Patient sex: M
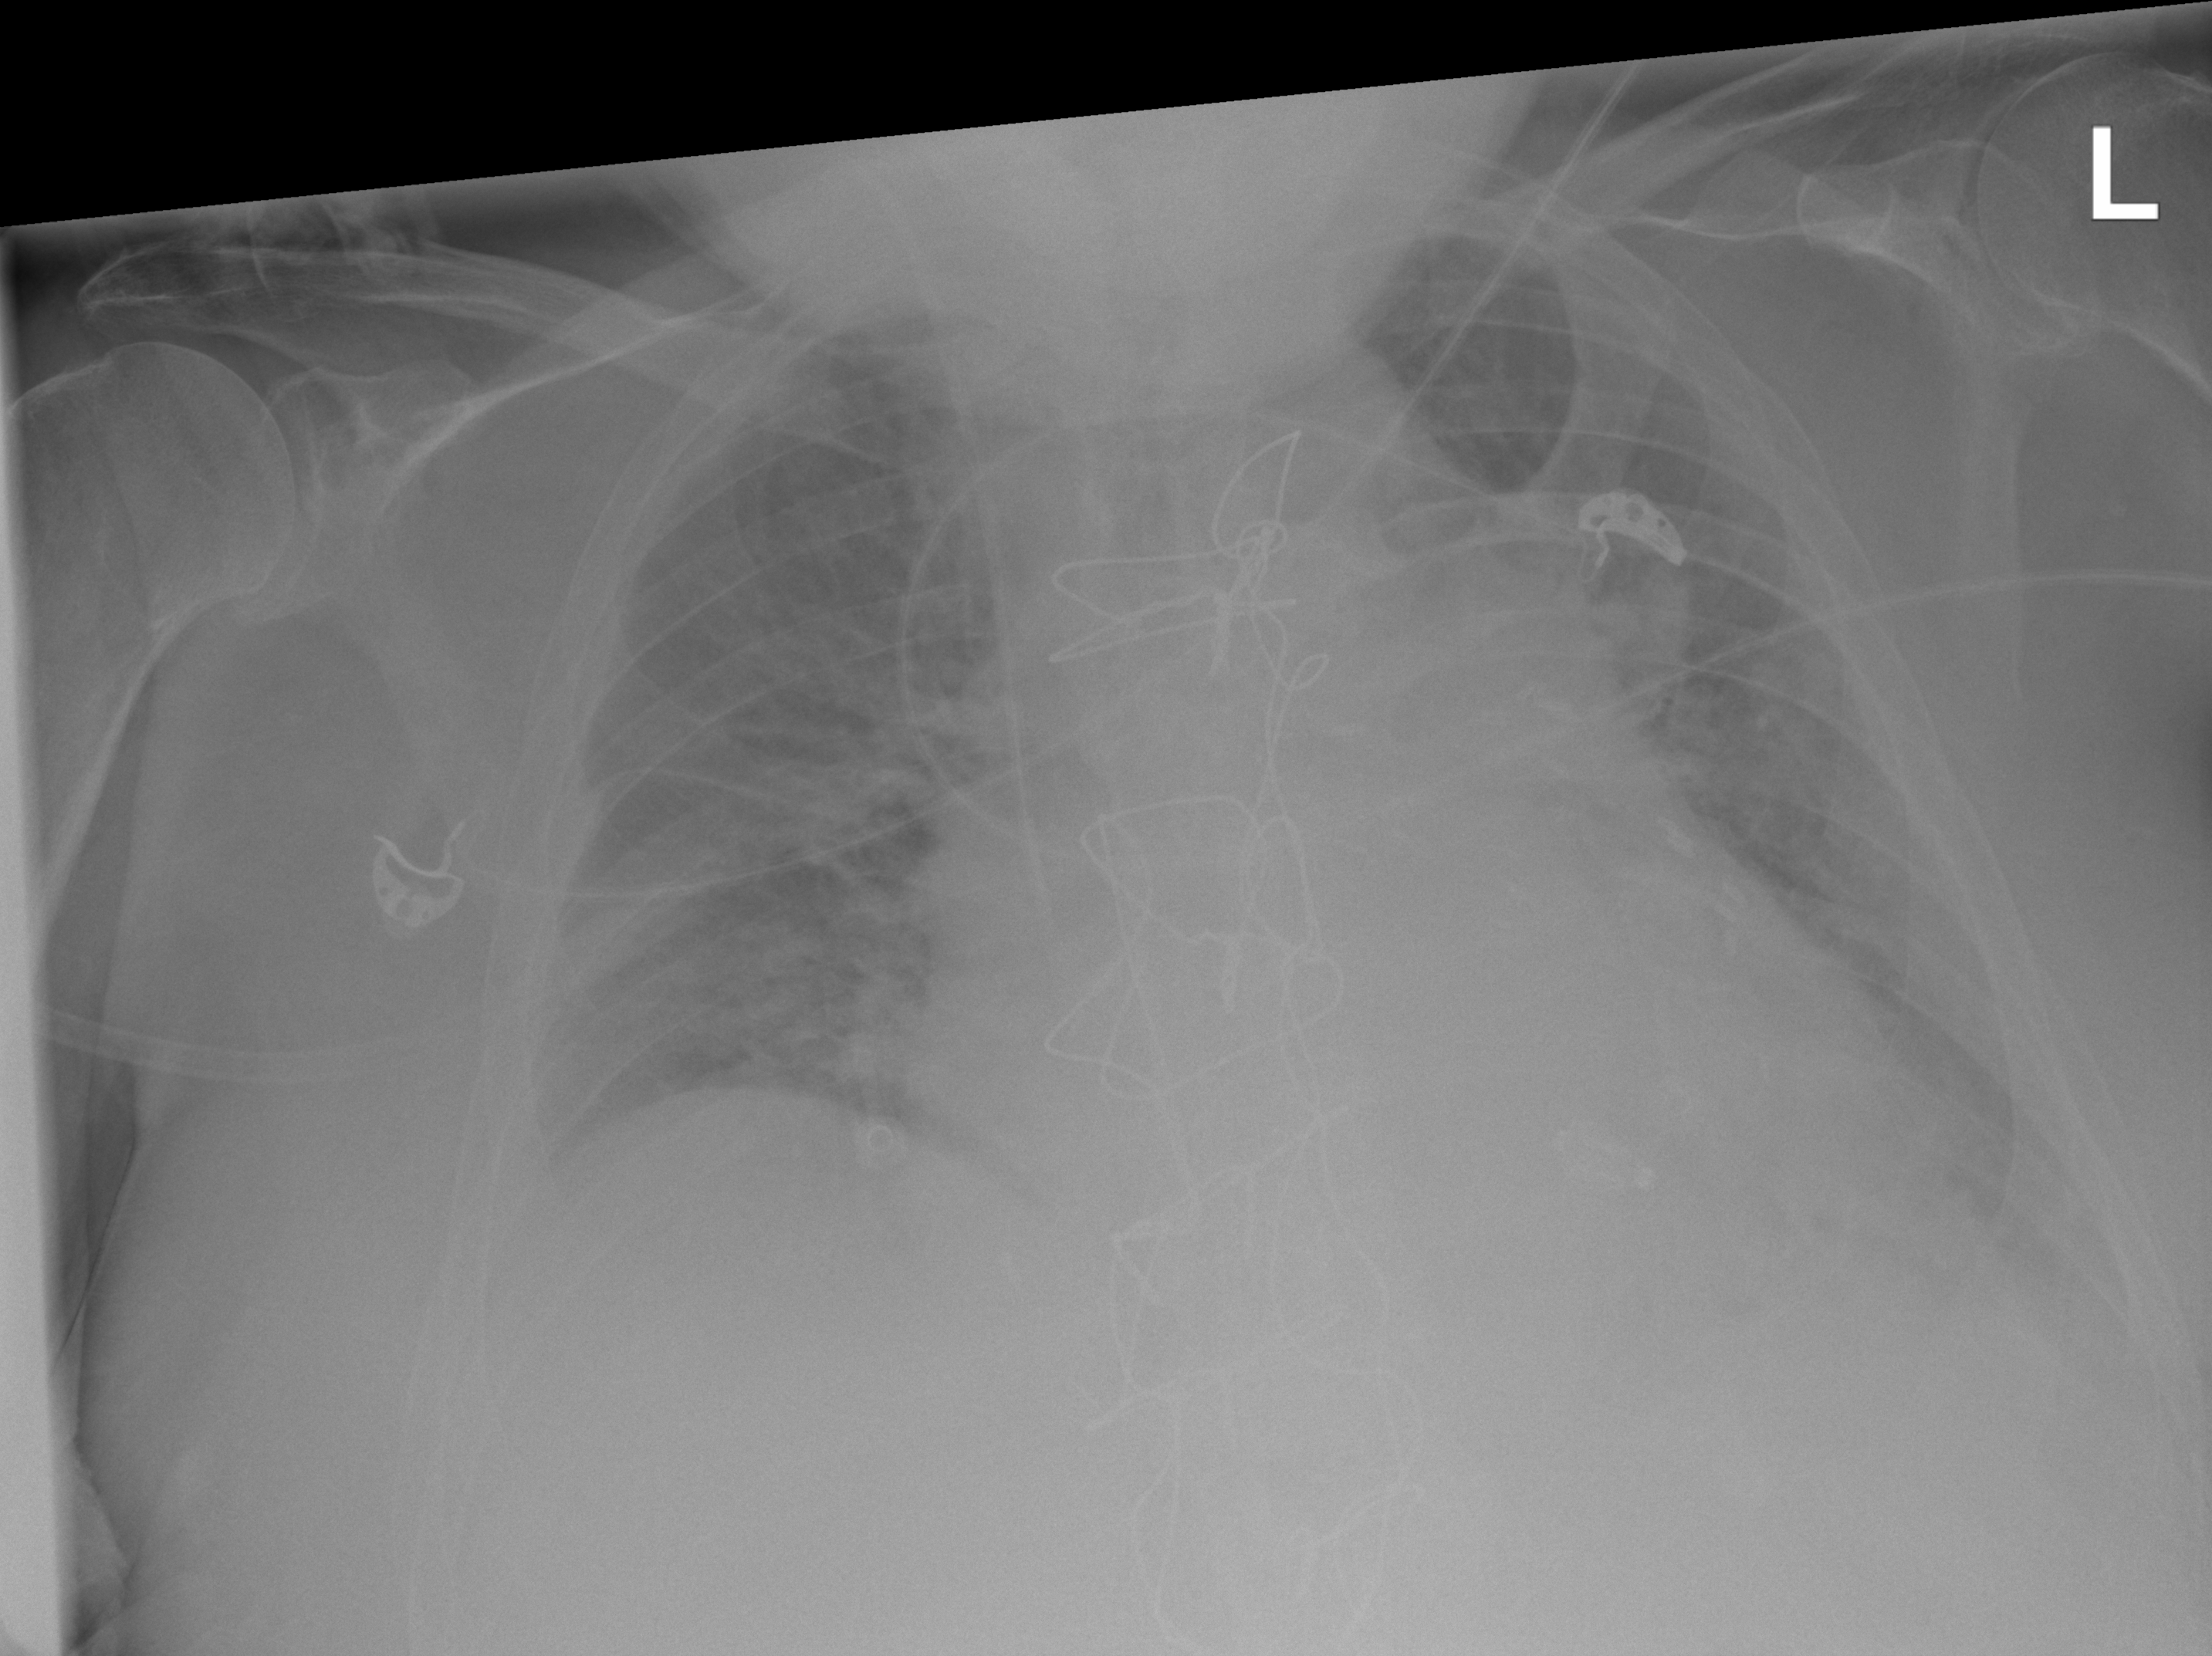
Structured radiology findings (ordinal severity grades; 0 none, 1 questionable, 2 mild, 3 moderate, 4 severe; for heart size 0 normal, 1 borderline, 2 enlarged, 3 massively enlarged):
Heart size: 2
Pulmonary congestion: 2
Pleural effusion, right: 2
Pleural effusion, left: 2
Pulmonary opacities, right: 2
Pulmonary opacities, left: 2
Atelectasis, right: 2
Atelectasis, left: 2